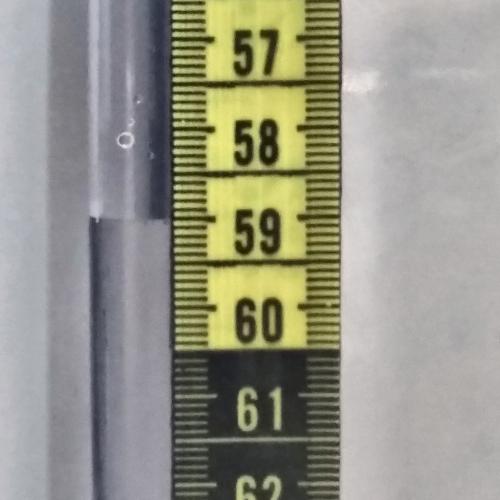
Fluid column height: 59.0 cm